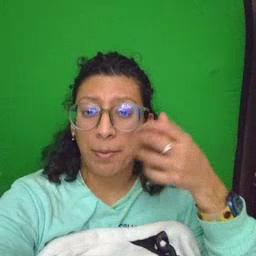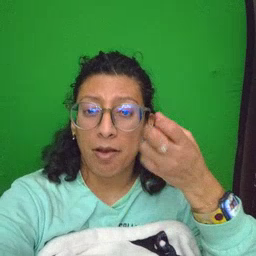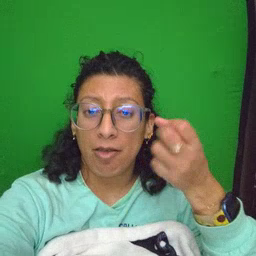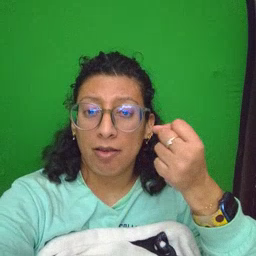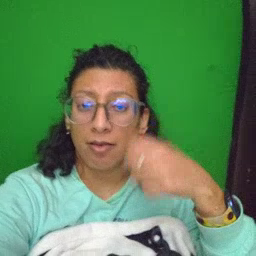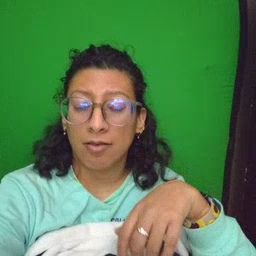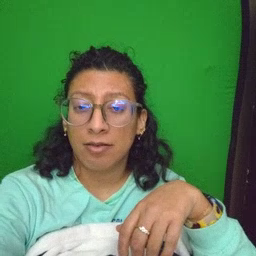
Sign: milk